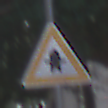
Verkehrszeichen: Vorfahrt
Umgebung: Outdoor, Suburban
Tageszeit: MorningAfternoon
Wetter: PartlyCloudy
Licht: Natural
Jahreszeit: NotSpecified
Kontrast: LowContrast